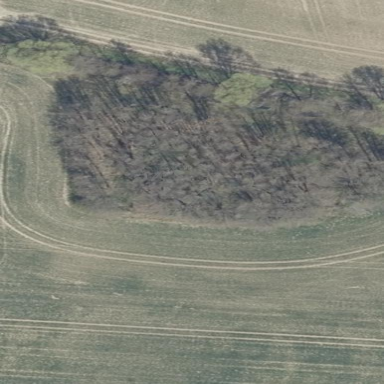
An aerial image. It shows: Forest with broadleaved trees.